Interaction volume radius: 10 \u00c5
Interaction volume height: 20 \u00c5
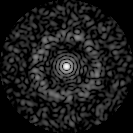
Disorder parameter: 0.8493